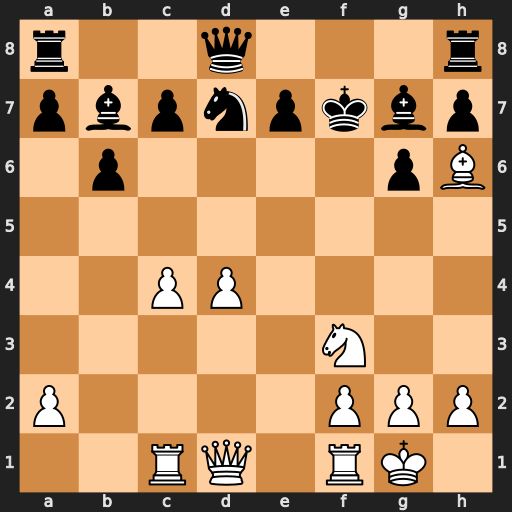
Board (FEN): r2q3r/pbpnpkbp/1p4pB/8/2PP4/5N2/P4PPP/2RQ1RK1
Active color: w
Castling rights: -
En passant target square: -
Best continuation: Ng5+ Kg8 Bxg7 Kxg7 Ne6+ Kf7 Nxd8+